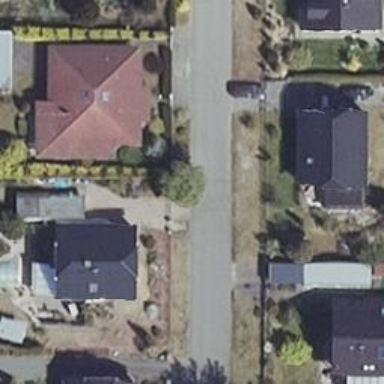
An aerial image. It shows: Residential road.